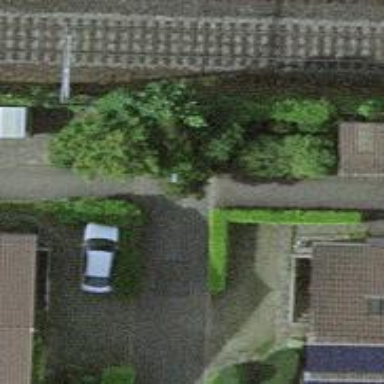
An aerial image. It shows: Living street.